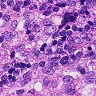
Metastatic tissue present: no